Interaction volume radius: 10 \u00c5
Interaction volume height: 20 \u00c5
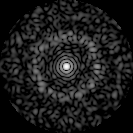
Disorder parameter: 0.8586